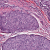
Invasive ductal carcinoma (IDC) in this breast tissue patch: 0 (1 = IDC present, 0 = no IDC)